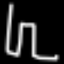
Label: pants